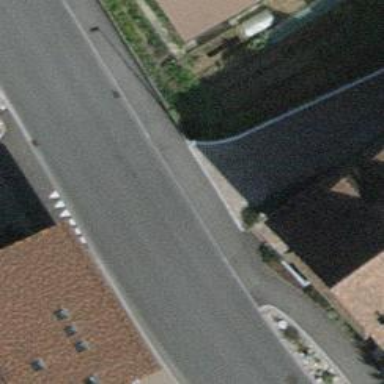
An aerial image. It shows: Kerb barrier.